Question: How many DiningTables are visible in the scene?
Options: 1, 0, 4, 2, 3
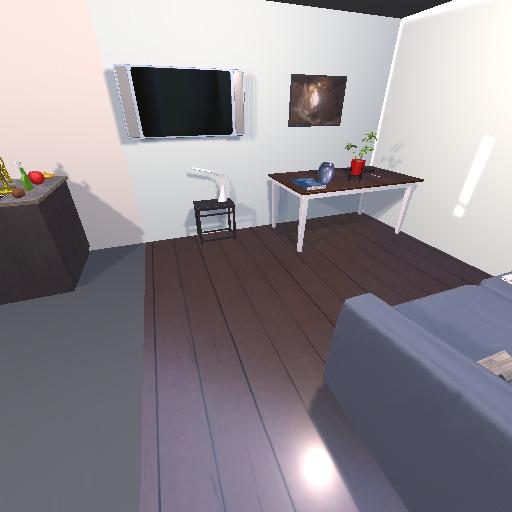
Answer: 1